一年级 · 算术
想买一个 22 元的

, 要带 $(\quad)$ 。
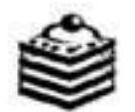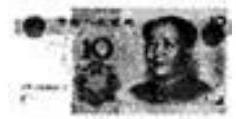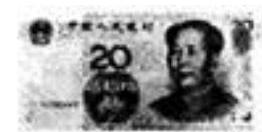
A. 2 张

B. 3 张

- 109
C. 1 张

答案: B